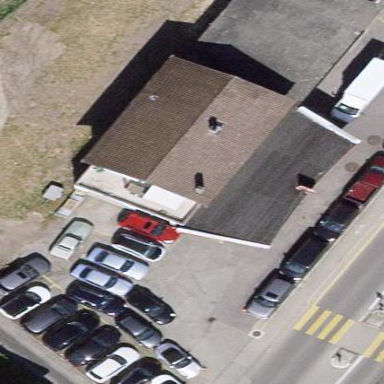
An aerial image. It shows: View of roof of building.